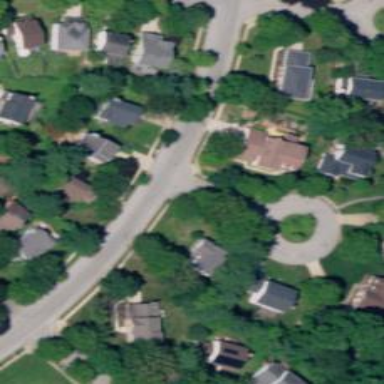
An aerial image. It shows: Residential road.